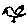
Label: bird